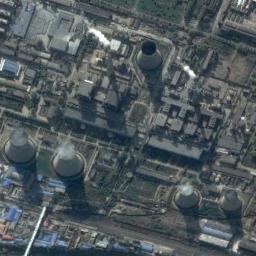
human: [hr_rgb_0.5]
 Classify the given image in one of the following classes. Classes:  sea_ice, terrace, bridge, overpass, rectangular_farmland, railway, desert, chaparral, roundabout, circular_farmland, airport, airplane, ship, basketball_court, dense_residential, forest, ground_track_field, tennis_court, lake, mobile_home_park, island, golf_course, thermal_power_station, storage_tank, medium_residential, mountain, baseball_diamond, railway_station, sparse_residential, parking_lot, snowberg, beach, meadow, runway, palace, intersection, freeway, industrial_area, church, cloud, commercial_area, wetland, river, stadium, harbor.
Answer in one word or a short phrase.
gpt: thermal_power_station